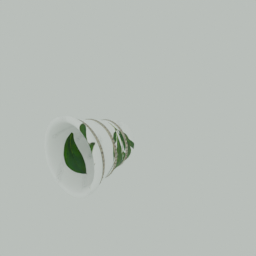
Label: decoration